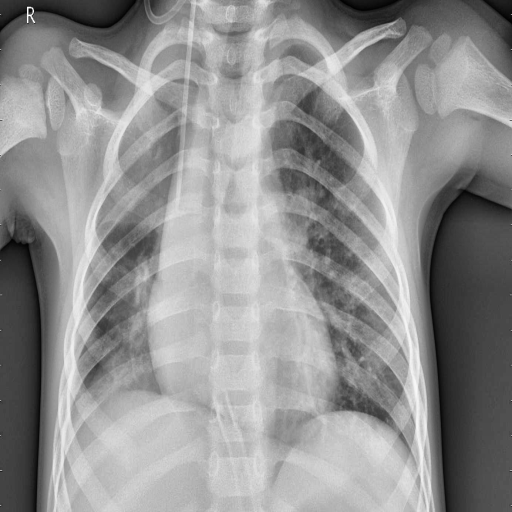
Finding: PNEUMONIA